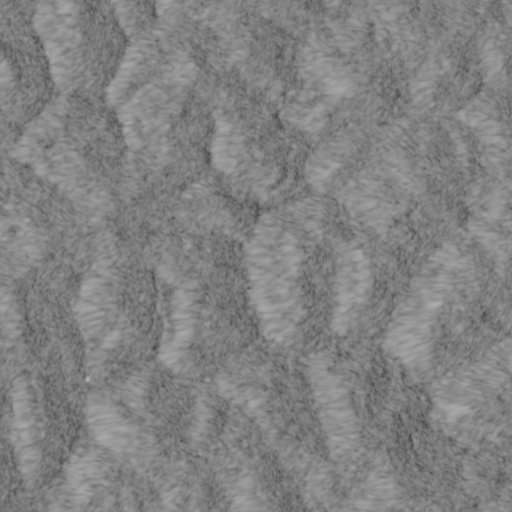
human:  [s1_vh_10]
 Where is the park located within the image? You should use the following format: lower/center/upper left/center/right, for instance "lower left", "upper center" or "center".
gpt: The park is located in the lower left of the image.
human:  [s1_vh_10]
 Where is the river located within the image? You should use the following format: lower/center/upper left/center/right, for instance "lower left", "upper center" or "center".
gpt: The river is located in the lower left of the image.
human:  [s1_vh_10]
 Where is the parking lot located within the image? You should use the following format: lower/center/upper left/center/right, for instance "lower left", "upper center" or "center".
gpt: There is no parking lot in the image.

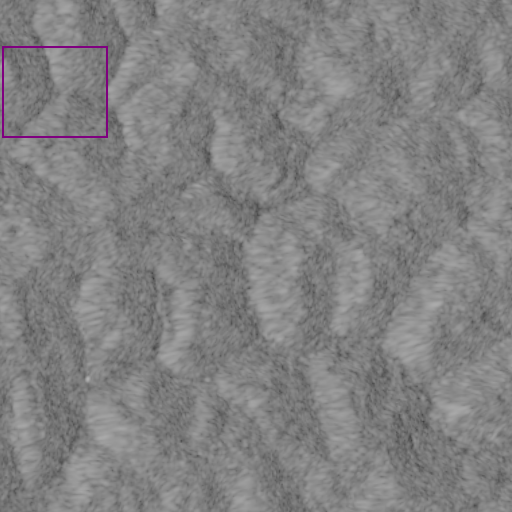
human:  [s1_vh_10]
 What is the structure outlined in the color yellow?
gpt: There is no yellow outline.
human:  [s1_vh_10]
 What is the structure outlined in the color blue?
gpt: There is no structure outlined in blue.